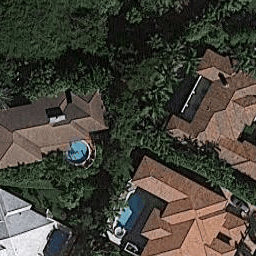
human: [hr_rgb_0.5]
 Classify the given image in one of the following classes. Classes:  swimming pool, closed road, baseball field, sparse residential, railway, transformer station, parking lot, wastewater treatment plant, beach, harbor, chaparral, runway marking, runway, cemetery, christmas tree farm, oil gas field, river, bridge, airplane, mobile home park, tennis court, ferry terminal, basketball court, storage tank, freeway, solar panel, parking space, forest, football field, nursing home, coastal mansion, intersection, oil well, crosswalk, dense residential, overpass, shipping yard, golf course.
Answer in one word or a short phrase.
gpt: coastal mansion